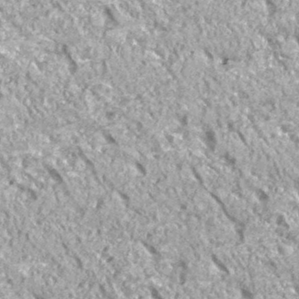
Label: frost